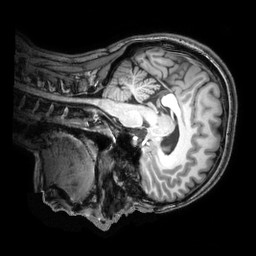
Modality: T1w
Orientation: sagittal
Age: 23
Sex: female
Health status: healthy
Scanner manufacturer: philips
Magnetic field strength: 3 T
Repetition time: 0.008269 s
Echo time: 0.003792 s